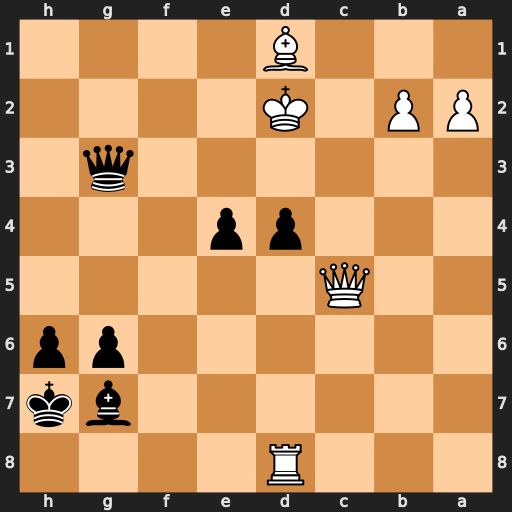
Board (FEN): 3R4/6bk/6pp/2Q5/3pp3/6q1/PP1K4/3B4
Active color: b
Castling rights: -
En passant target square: -
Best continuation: Qe3+ Kc2 d3+ Kb3 Qxc5